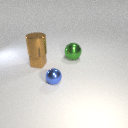
small blue metal sphere to the right of small brown rubber cube